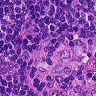
Metastatic tissue present: no